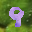
Label: 9